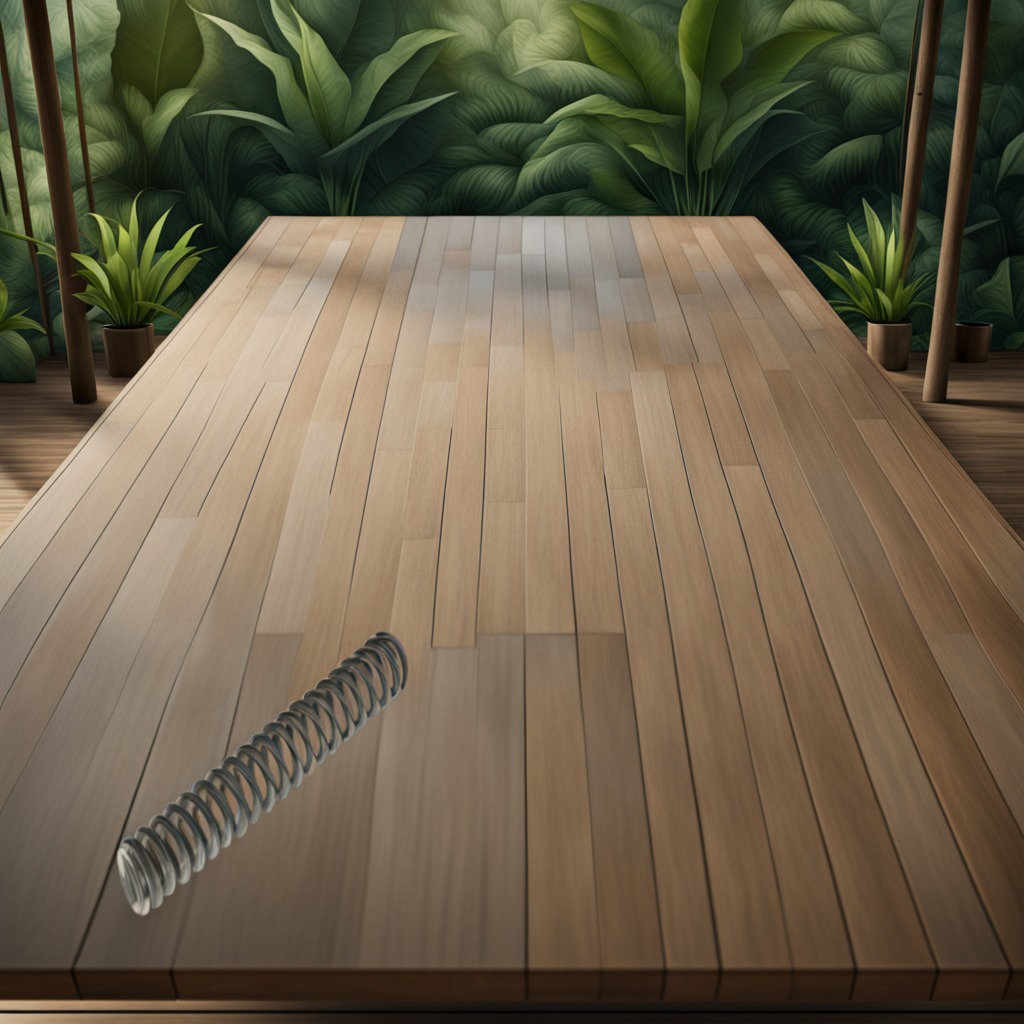
A coiled metal spring lies on a wooden table inside a jungle field workshop tent humid ambient light worn but